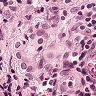
Metastatic tissue present: yes